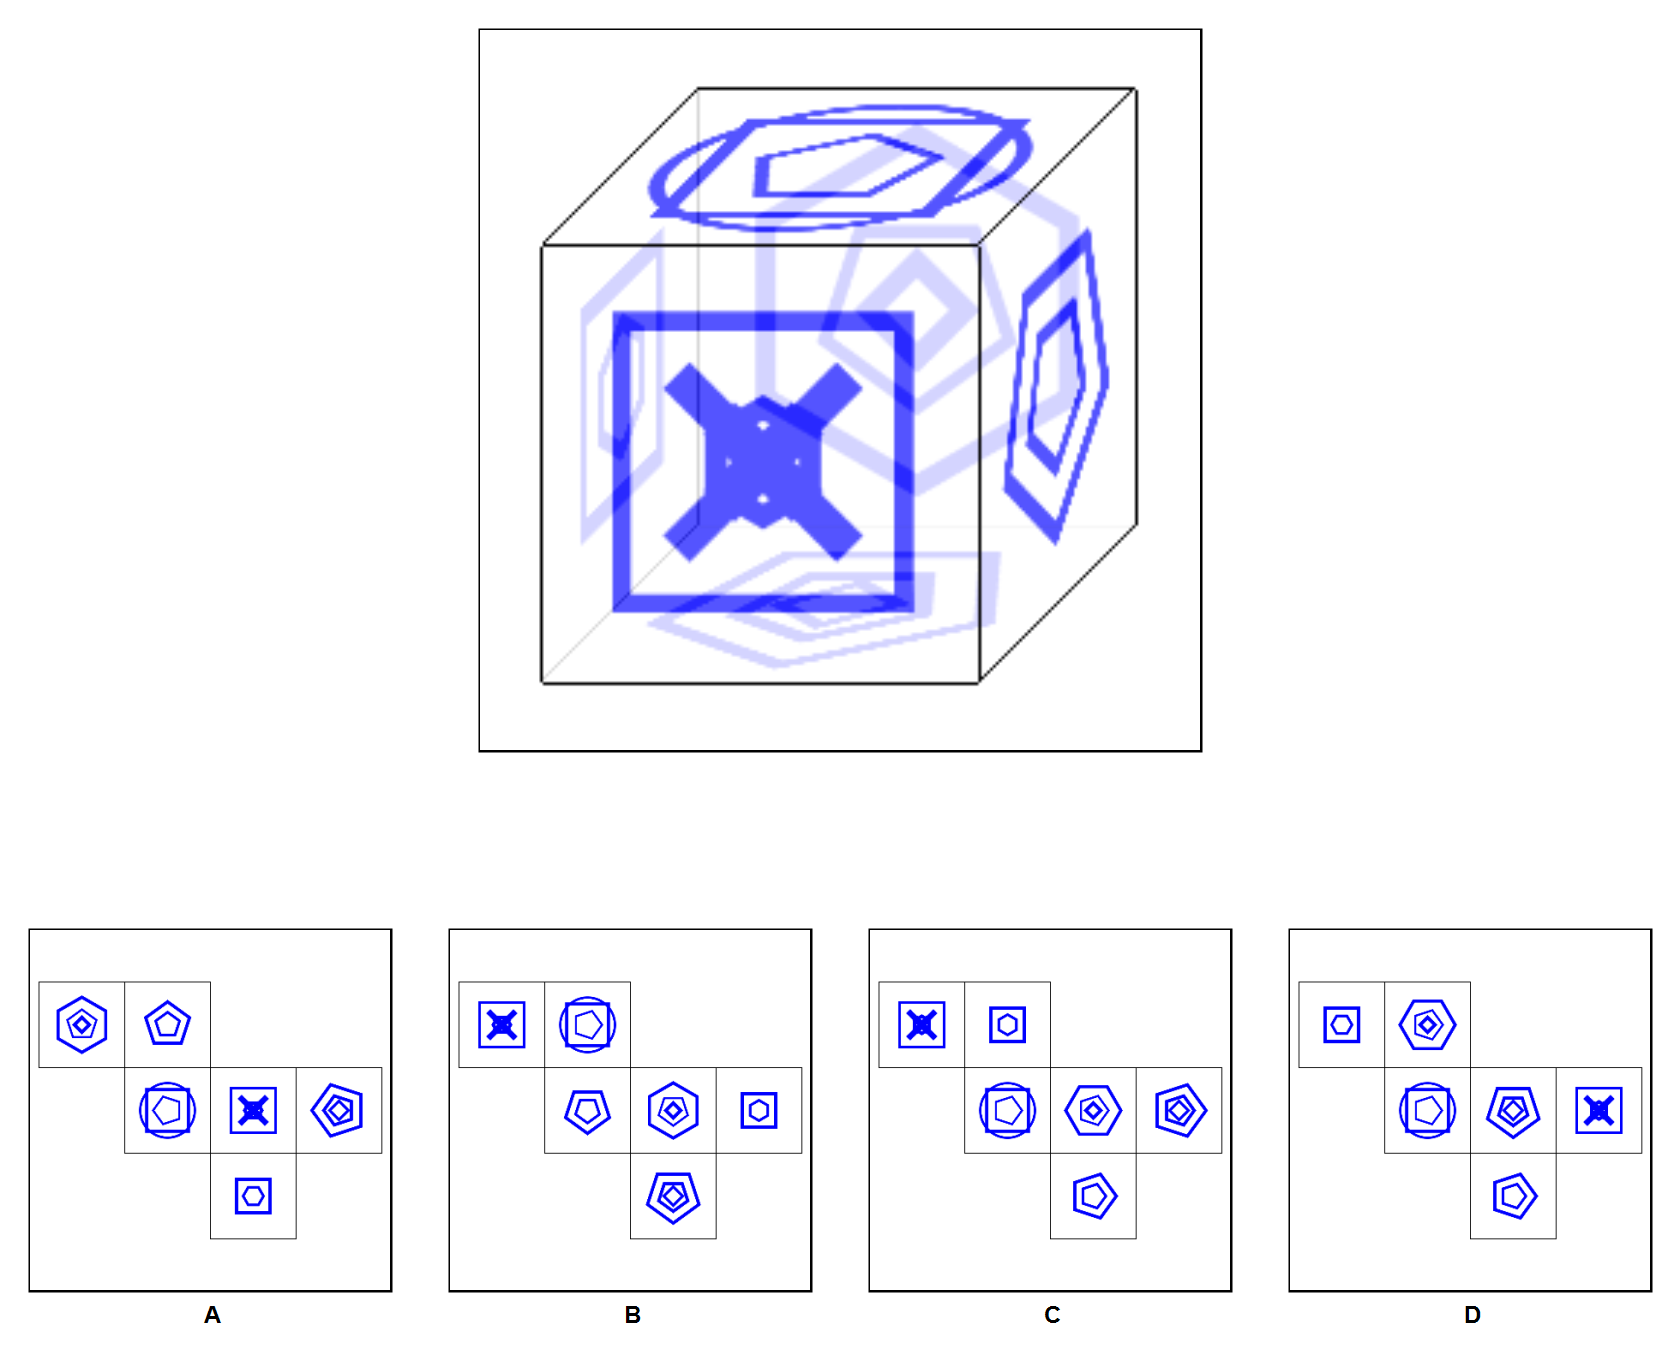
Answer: D